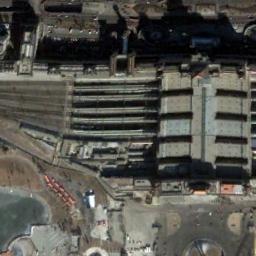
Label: railway_station